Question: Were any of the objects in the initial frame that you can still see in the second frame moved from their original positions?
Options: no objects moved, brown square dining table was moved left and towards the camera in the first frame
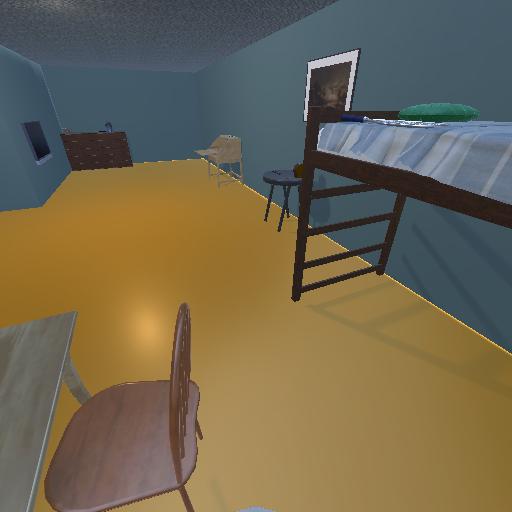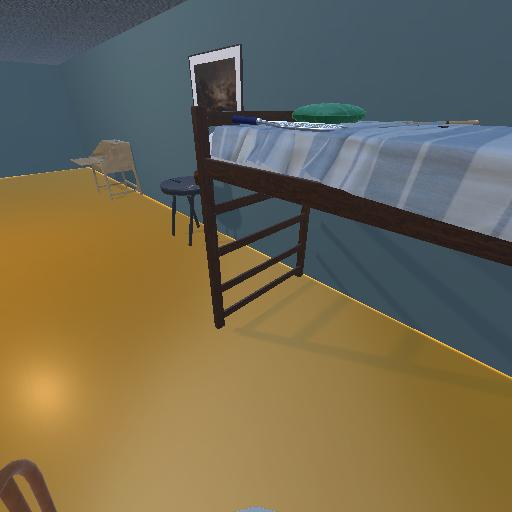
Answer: no objects moved